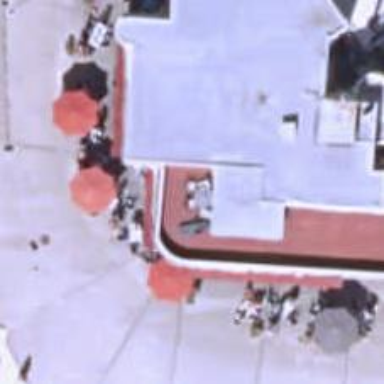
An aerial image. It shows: Café.